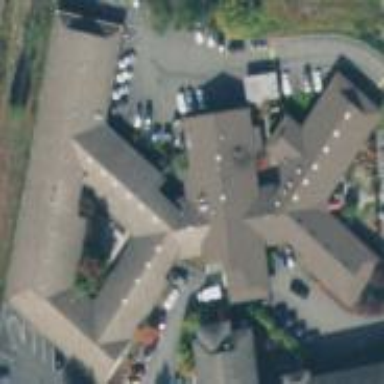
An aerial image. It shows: Clinic building providing healthcare services.